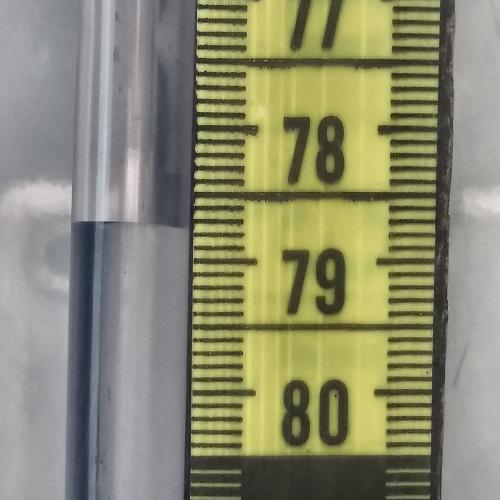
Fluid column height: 78.7 cm